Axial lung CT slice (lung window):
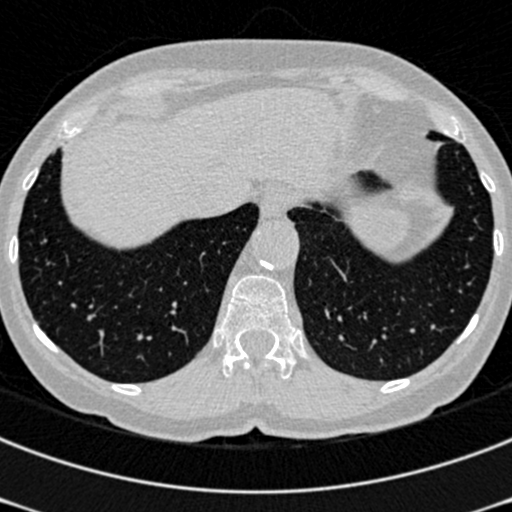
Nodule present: no